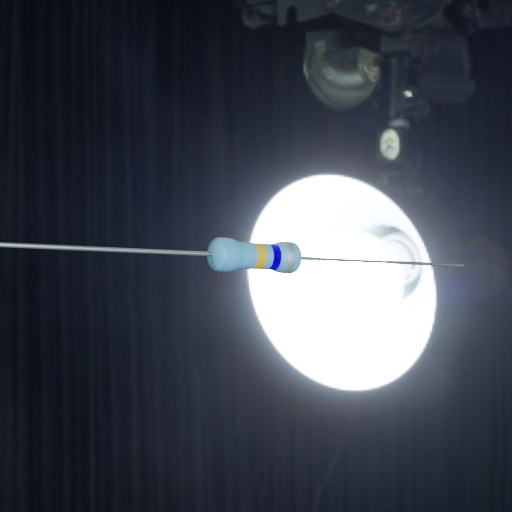
Resistor colour bands (in order): gold, blue, silver